Вода в чистом аквариуме на границе со стеклом образует мениск, как показано на рисунке.
Вычислите высоту к подъема края мениска над основной поверхностью. Коэффициент поверхностного натяжения воды $\sigma= 0.073~ Н/м$.
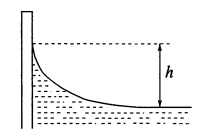
Ответ: $$ h=\sqrt{\frac{2 \sigma}{\rho g}}=\sqrt{\frac{2 \cdot 0.073}{1000 \cdot 10}}~м=0.0038~м $$
Темы:
T, ★, Механика, Поверхностное натяжение, 200 задач